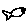
Label: fish